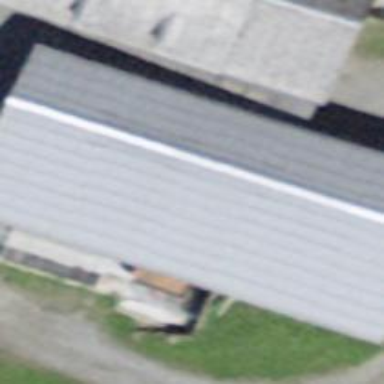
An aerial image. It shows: Building.